Field crop: maize
Growth stage: 2
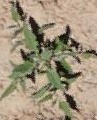
Species: atriplex